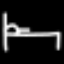
Label: bed